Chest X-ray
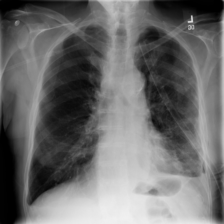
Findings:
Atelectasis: negative
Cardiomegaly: negative
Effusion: positive
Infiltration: negative
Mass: negative
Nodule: negative
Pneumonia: negative
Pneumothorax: negative
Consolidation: negative
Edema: negative
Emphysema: negative
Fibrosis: negative
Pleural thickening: negative
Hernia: negative